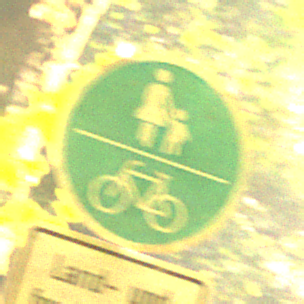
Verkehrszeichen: GemeinsamerGehUndRadweg
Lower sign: BesondereFahrzeugeUndTransportgueter8
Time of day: SunriseSunset
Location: Outdoor (Nature)
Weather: PartlyCloudy
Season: NotSpecified
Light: Natural